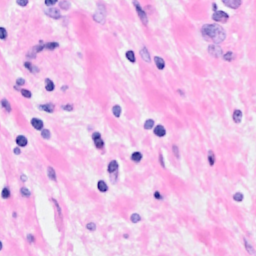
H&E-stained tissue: Breast